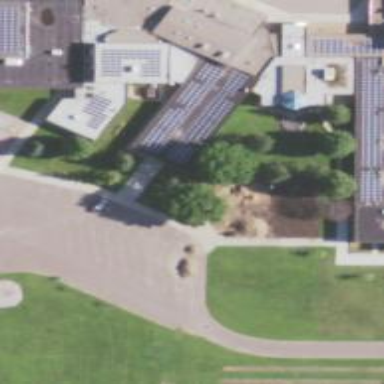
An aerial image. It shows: School building.